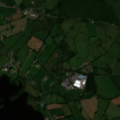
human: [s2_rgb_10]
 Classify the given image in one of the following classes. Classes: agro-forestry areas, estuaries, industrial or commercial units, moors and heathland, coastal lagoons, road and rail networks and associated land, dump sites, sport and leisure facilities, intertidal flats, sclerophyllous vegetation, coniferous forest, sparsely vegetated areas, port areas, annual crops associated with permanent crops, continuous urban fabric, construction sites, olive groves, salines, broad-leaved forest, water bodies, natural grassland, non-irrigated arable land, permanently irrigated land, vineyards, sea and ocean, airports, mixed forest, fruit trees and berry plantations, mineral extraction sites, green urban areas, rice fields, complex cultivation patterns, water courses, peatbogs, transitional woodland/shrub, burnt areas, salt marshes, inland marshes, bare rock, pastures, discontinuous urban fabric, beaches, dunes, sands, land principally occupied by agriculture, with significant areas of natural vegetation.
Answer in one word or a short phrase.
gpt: pastures, broad-leaved forest, water bodies